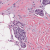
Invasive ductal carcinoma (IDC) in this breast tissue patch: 1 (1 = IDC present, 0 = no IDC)